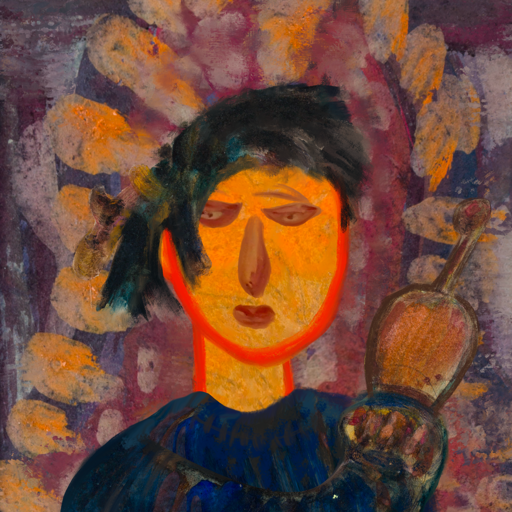
Background: Doll, Head And Neck Front: Sisters, Face Front: Pious_Lady, Bust: Pipe, Hair Front: Pipe, Head Accessory: Blank, Second Necklace: Blank, Necklace: In_The_Sun, Baby: Blank